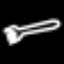
Label: fork